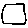
Label: square